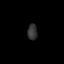
Tissue: skin
Cell type: Epithelial cells
Senescence score: 0.2351
Nuclear area (px): 154
Mean DAPI intensity: 51.649